Question: I've made an global css that I used in two page (basic search and advance search page). I use it in advance search page, and the css script is running well. But when I move to basic search page (by click a link), the css not working. I used firebug to see what happen, and then I found that the css script is strike-through.

How can I solve it,.?
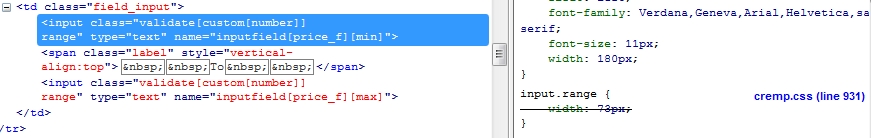
Answer: That basically means that your CSS property is being overriden by another CSS.
See where that property is defined, and you'll probably need to fix the order of the CSS inclusion on your web-page.